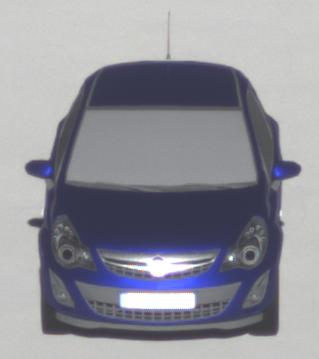
Make: Opel
Model: Corsa 1.2
Detailed model: Corsa (D)
Model produced from: 2011/01
Model produced until: 2014/08
Doors: 3
Color: blue
Road condition: dry road
Daytime: morning or afternoon
Contrast: high contrast